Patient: sex F, age 31
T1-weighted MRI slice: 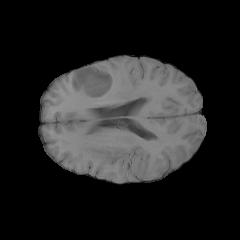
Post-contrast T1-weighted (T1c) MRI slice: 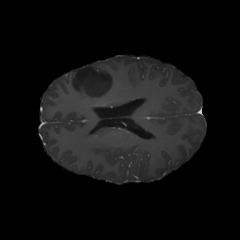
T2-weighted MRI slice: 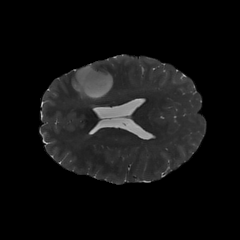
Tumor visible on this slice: yes
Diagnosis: Astrocytoma, IDH-mutant
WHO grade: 2